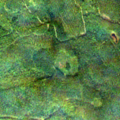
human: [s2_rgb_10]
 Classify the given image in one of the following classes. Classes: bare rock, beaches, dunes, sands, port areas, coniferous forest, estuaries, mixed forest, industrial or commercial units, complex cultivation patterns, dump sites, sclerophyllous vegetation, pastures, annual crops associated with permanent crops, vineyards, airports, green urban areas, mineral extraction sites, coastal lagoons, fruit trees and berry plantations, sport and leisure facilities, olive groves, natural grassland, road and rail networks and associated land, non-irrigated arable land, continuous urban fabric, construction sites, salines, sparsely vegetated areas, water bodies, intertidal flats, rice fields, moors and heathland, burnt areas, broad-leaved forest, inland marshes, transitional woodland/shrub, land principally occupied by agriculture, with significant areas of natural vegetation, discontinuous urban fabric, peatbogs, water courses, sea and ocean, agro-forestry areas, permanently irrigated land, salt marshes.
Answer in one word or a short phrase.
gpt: broad-leaved forest, coniferous forest, mixed forest